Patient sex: M
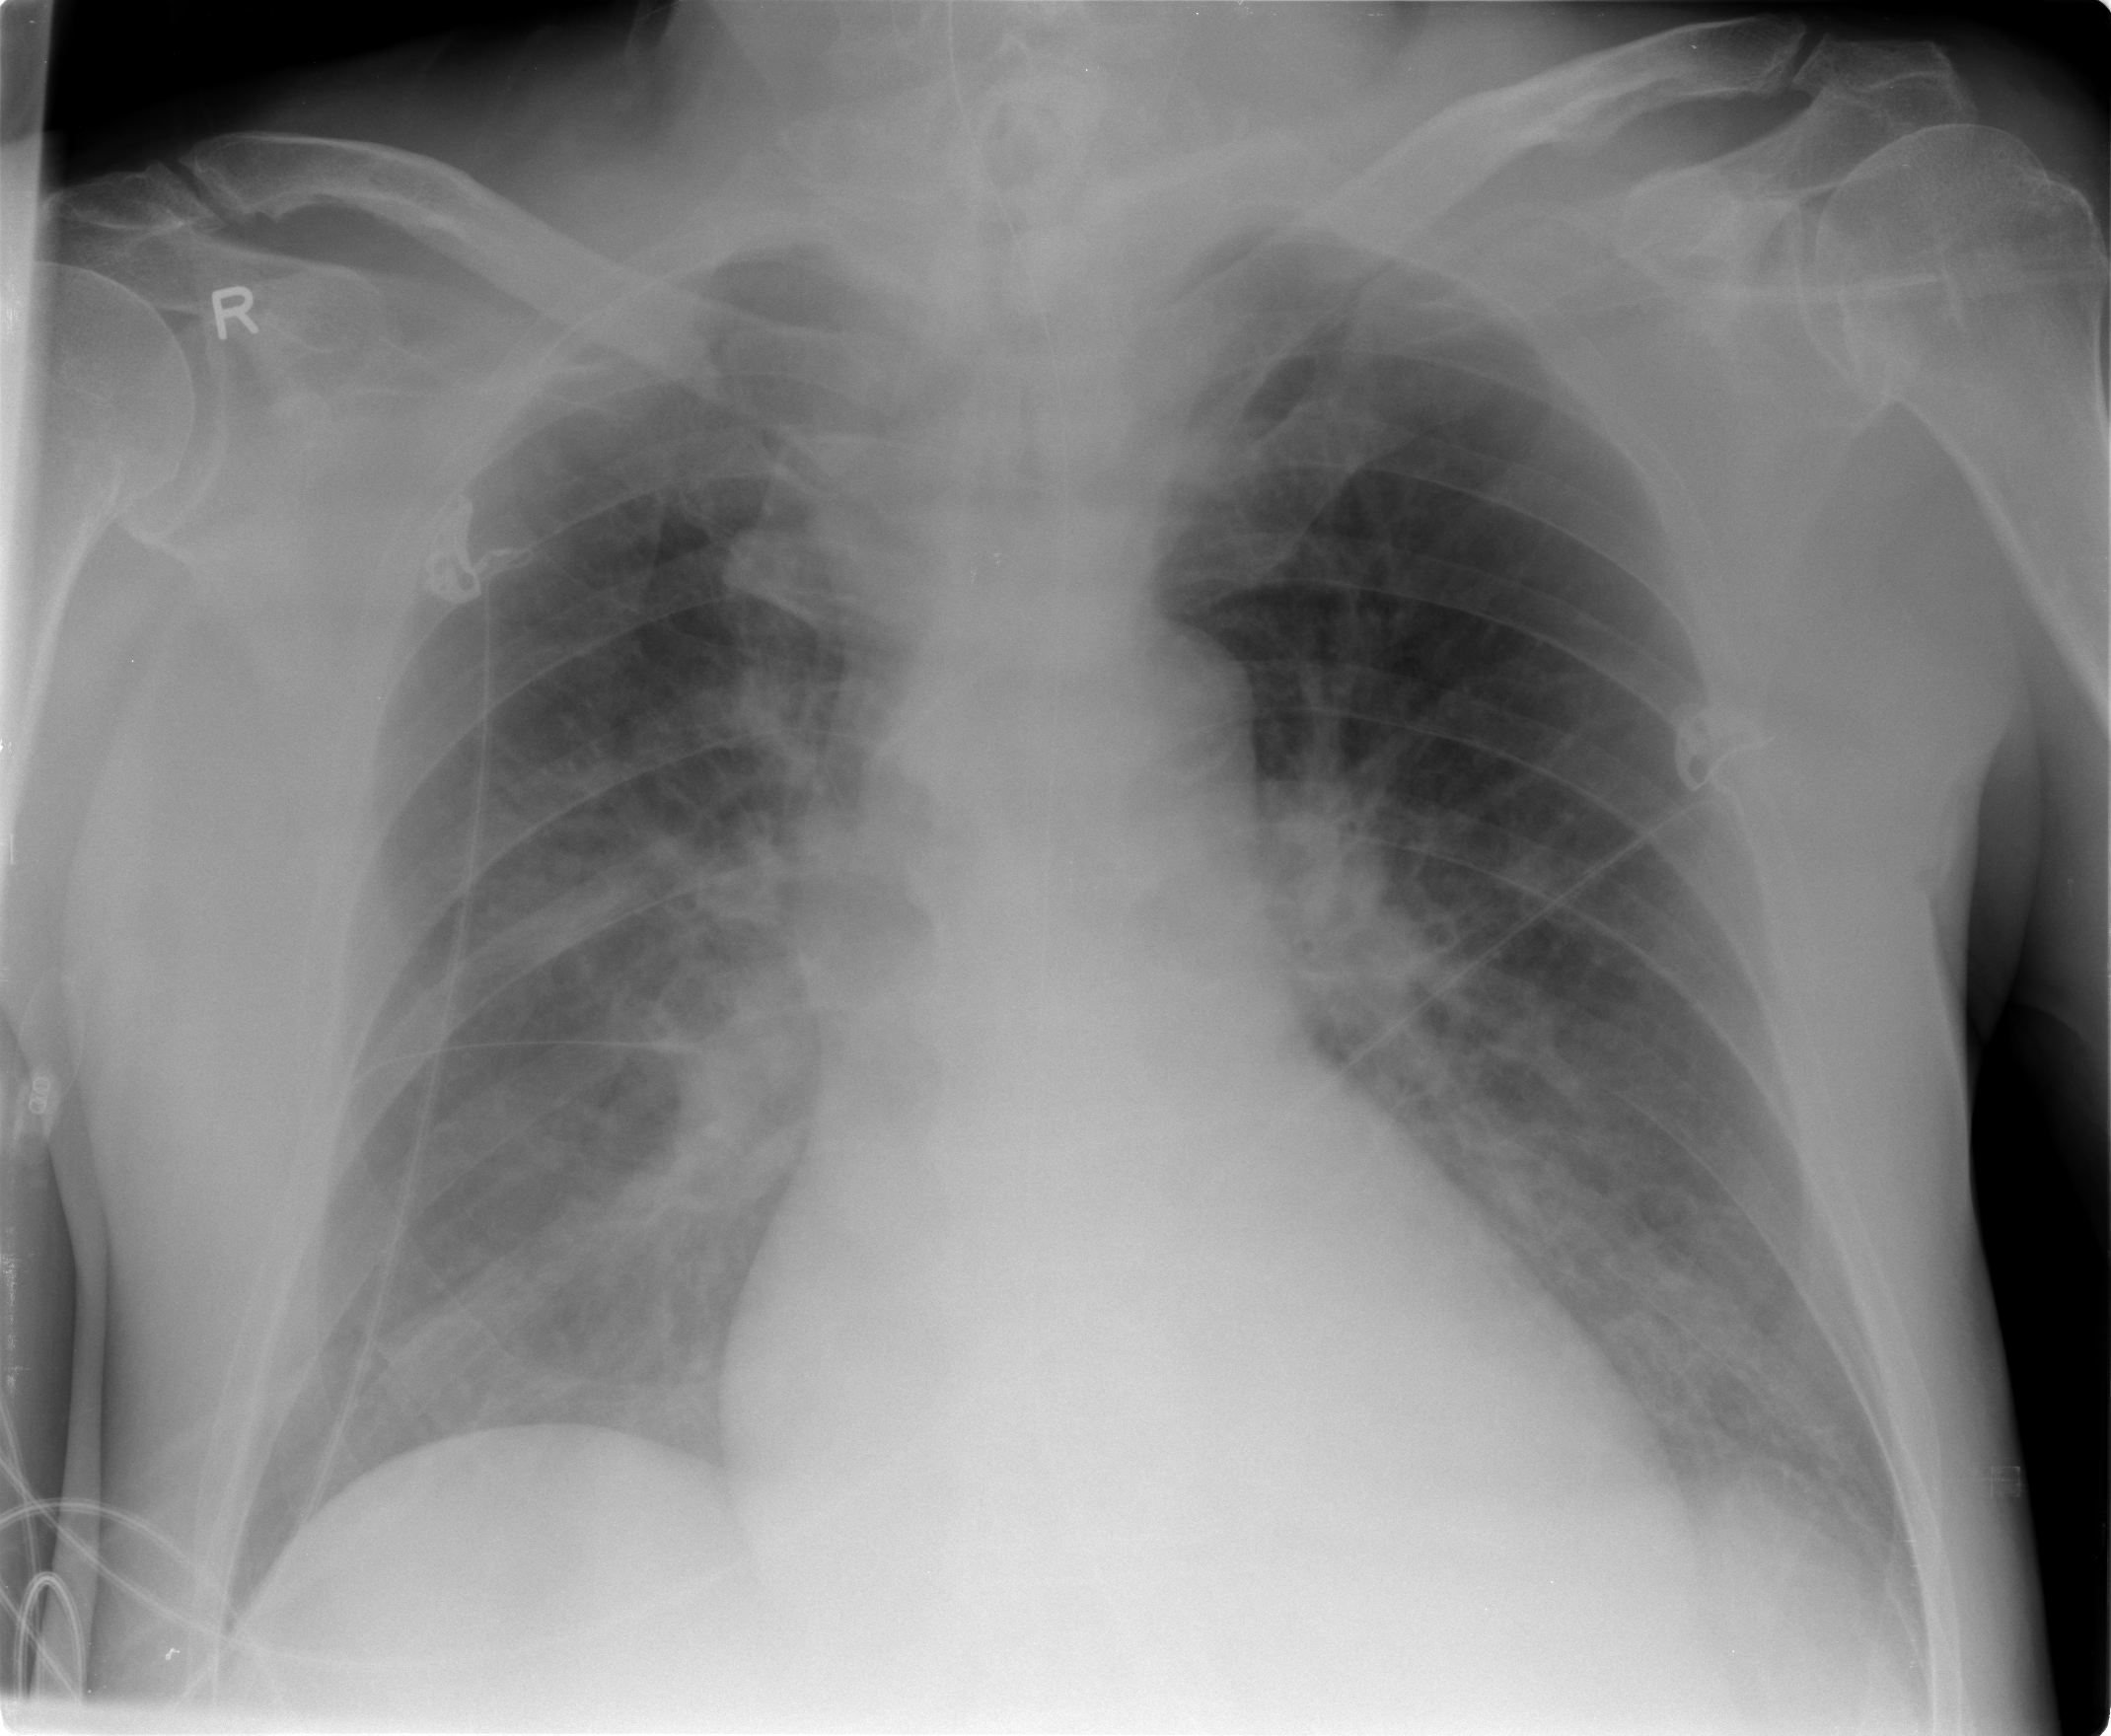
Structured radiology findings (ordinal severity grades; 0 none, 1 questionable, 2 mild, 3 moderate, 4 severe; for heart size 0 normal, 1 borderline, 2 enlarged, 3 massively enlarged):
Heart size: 2
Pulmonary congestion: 2
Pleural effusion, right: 0
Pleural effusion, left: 2
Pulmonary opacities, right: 0
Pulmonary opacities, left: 2
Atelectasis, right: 2
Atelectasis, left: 2